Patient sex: M
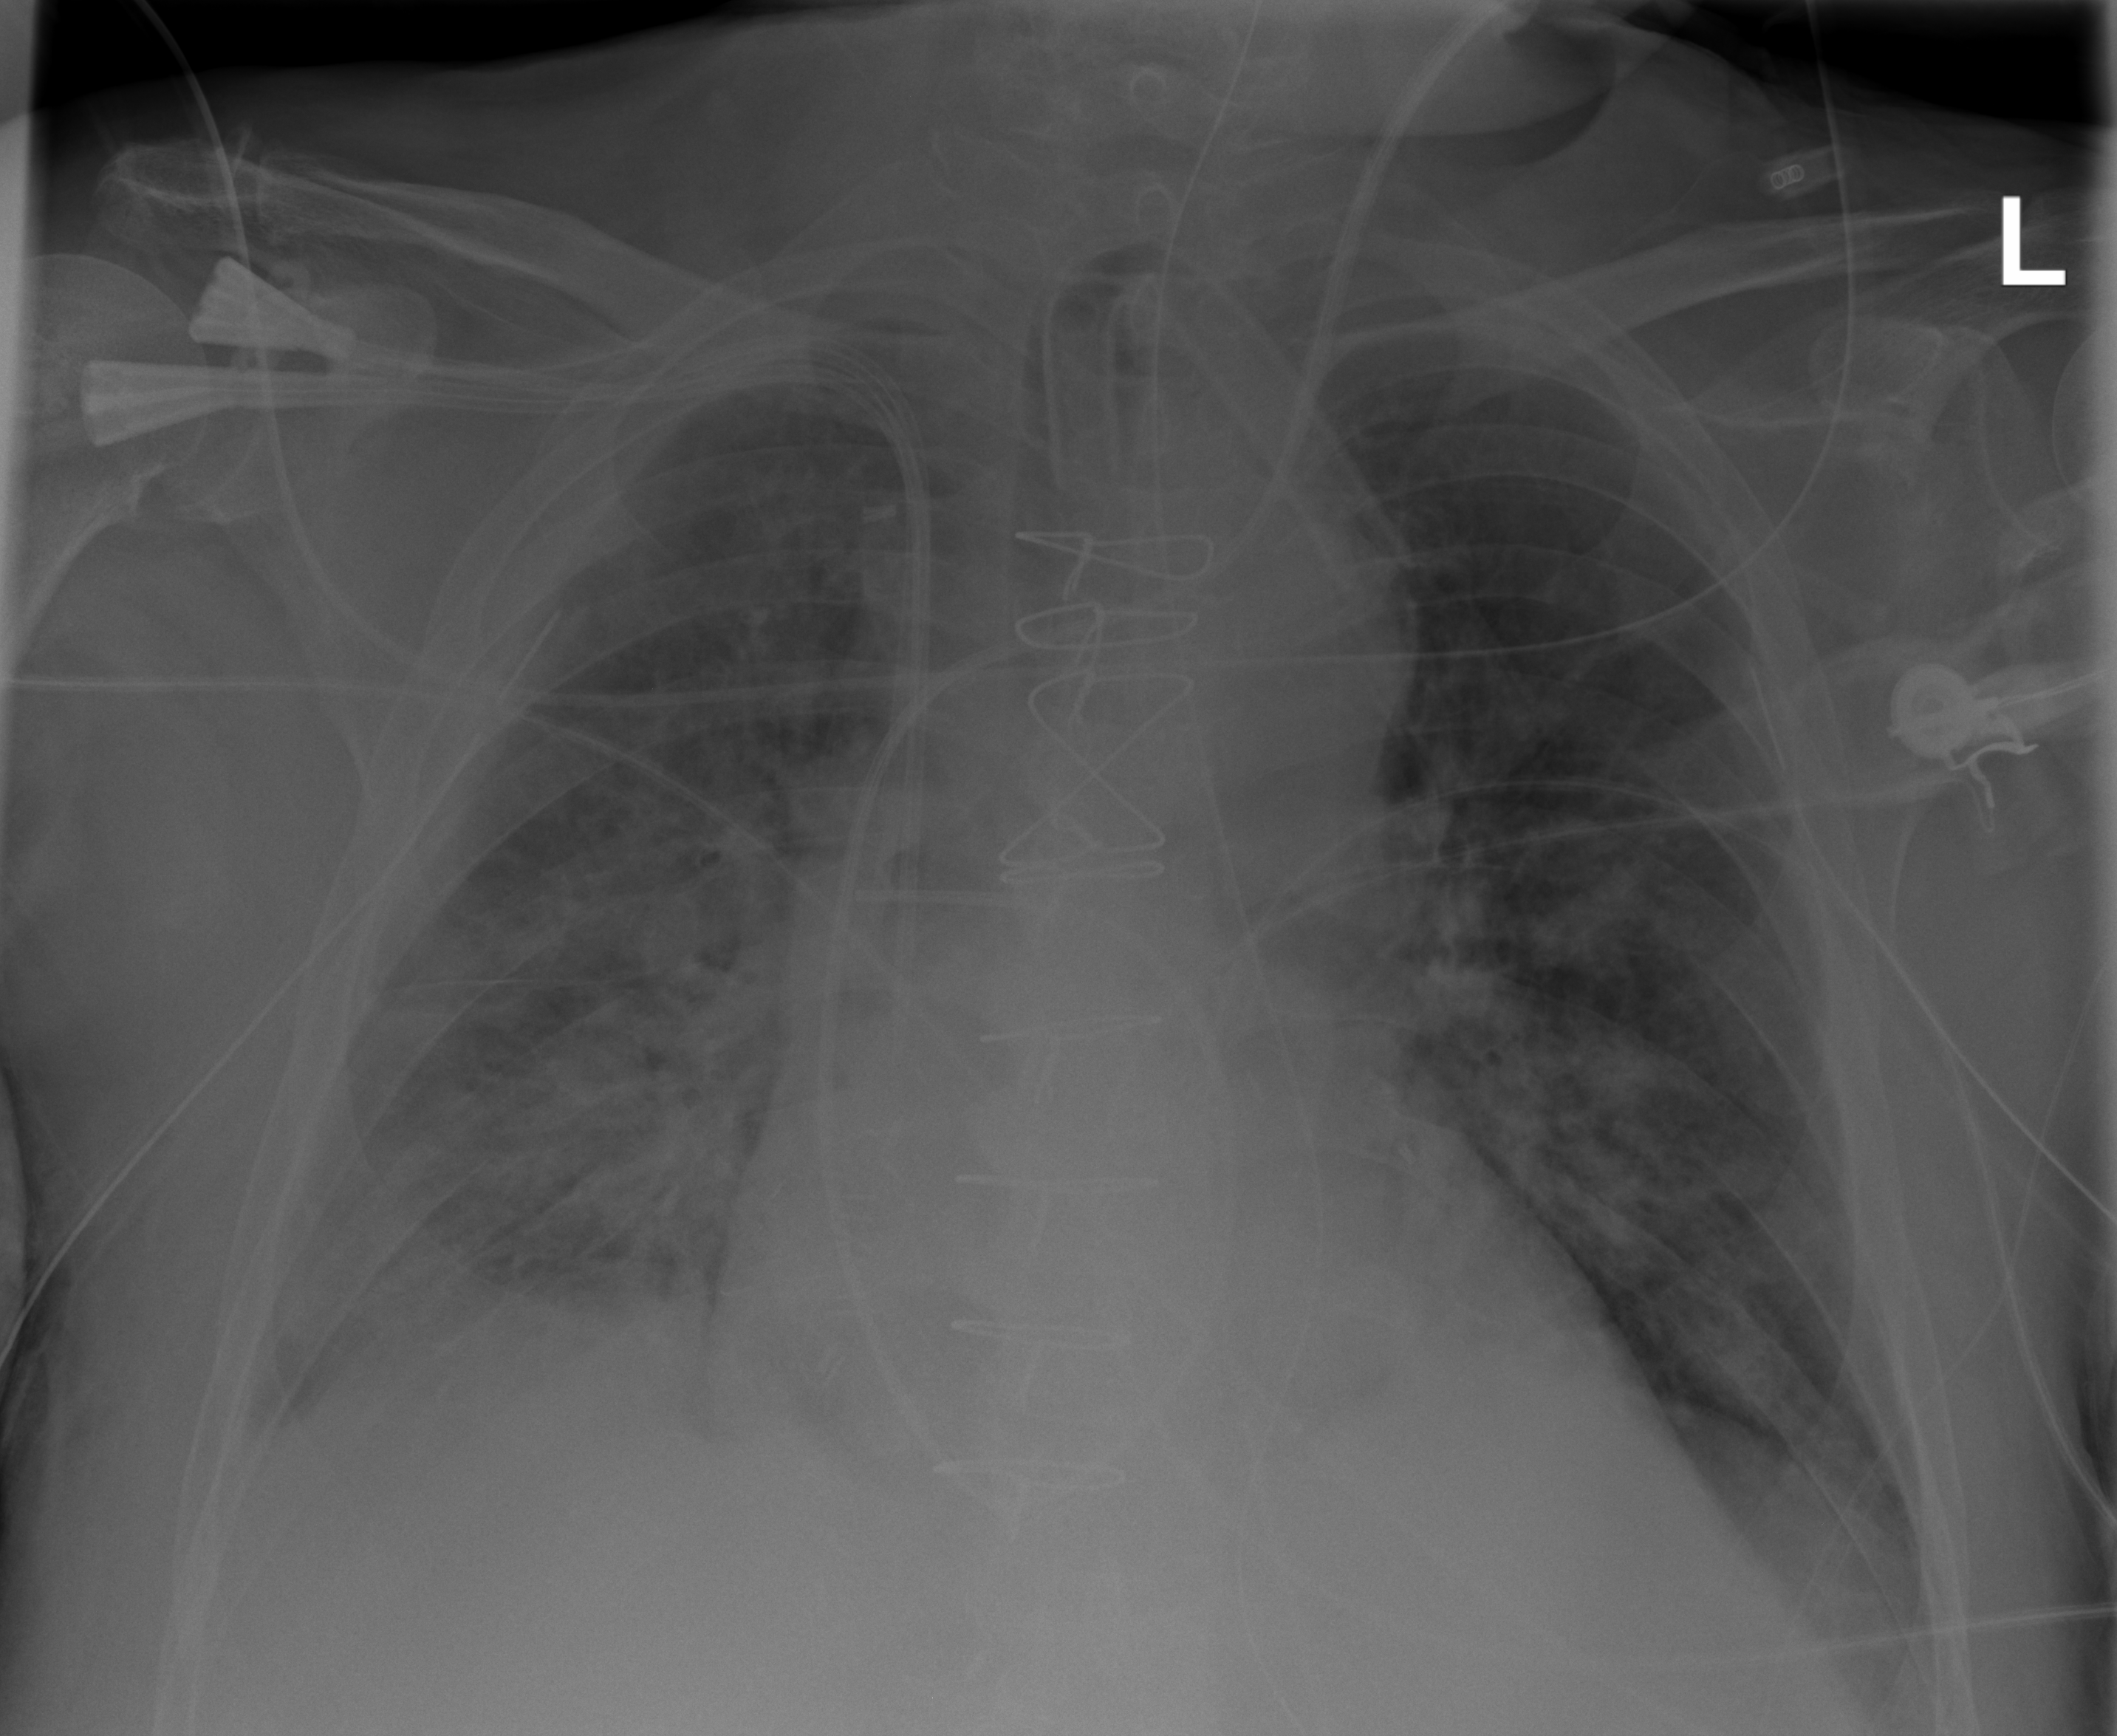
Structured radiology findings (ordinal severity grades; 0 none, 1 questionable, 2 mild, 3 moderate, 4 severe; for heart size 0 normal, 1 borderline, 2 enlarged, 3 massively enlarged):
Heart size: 2
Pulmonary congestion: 2
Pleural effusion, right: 1
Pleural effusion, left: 1
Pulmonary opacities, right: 3
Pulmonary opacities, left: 2
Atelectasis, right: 3
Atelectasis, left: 0